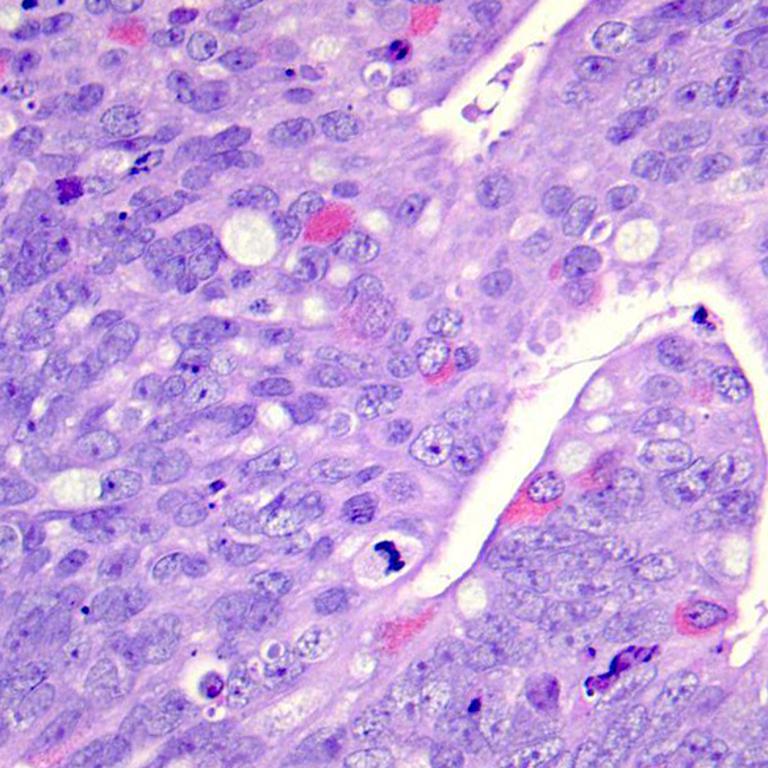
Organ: colon
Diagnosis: adenocarcinomas